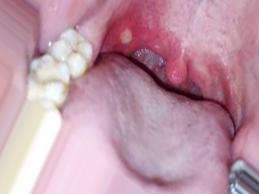
Condition: Mouth Ulcer